Question: My question is related to recently released 'Navigation View' from 'Design Support Library'.

I want to position 'Log In' at the bottom of the 'Navigation View', how I can do this?
My menu 'XML' right now, look like this :
'''
<?xml version="1.0" encoding="utf-8"?>
<menu xmlns:android="http://schemas.android.com/apk/res/android">
<group android:checkableBehavior="single">
<item
android:id="@+id/navigation_sub_item_1"
android:icon="@drawable/ic_action_event"
android:title="@string/home" />
<item
android:id="@+id/navigation_sub_item_2"
android:icon="@drawable/ic_action_person"
android:title="@string/profile" />
<item
android:id="@+id/navigation_sub_item_3"
android:icon="@drawable/ic_action_labels"
android:title="@string/tags" />
<item
android:id="@+id/navigation_sub_item_4"
android:icon="@drawable/ic_action_settings"
android:title="@string/log_in" />
</group>
</menu>
'''
Here is my layout :
'''
<?xml version="1.0" encoding="utf-8"?>
<RelativeLayout xmlns:android="http://schemas.android.com/apk/res/android"
xmlns:app="http://schemas.android.com/apk/res-auto"
android:id="@+id/view"
android:layout_width="match_parent"
android:layout_height="match_parent"
android:fitsSystemWindows="true"
android:background="@color/white_1000">
<include
android:id="@+id/toolbar"
layout="@layout/toolbar" />
<android.support.v4.widget.DrawerLayout
android:id="@+id/drawer_layout"
android:layout_width="match_parent"
android:layout_height="match_parent"
android:layout_below="@id/toolbar">
<FrameLayout
android:id="@+id/content_frame"
android:layout_width="fill_parent"
android:layout_height="fill_parent" />
<android.support.design.widget.NavigationView
android:id="@+id/main_drawer"
android:layout_width="wrap_content"
android:layout_height="match_parent"
android:layout_gravity="start"
app:headerLayout="@layout/drawer_header"
app:menu="@menu/drawer_menu" />
</android.support.v4.widget.DrawerLayout>
</RelativeLayout>
'''
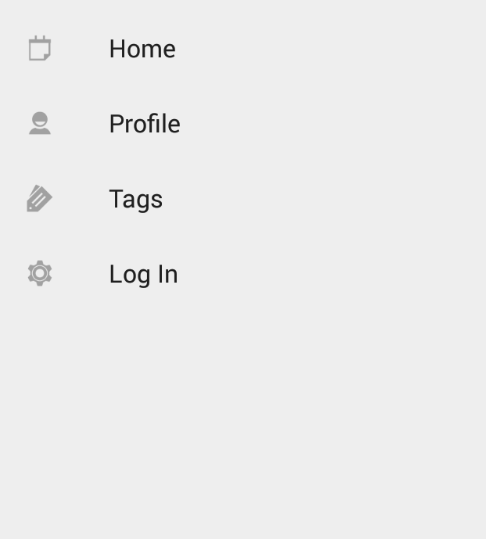
Answer: Do you want your "Log In" item to be fixed at the bottom of the Navigation View?
You can do that by nesting additional views/layouts within 'NavigationView'. NavigationView extends 'FrameLayout', so you can wrap it around child views.
I posted more information on NavigationView footers <URL>. Also see the other answers in that post for more layout options.
FYI: If you use the "fixed footer" approach, you are basically removing the footer item (e.g. "Log In" in your example) from the menu. That means you have to implement click and other handlers yourself.